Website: crate-barrel
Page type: newsletter-management
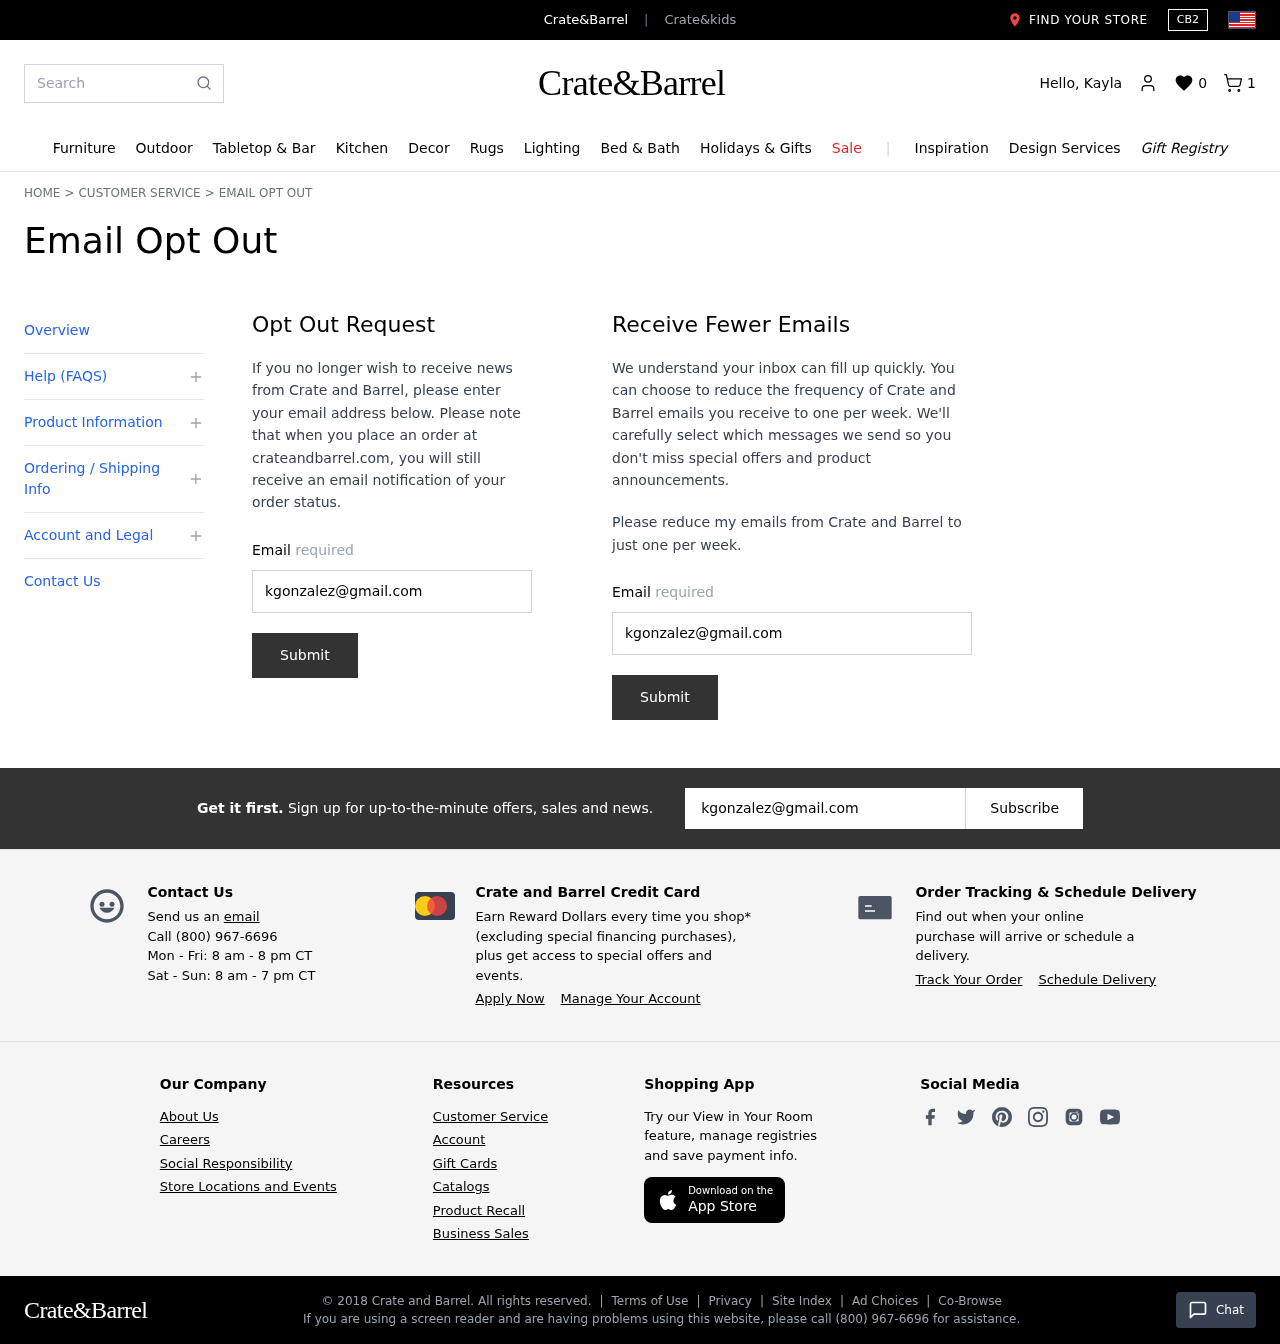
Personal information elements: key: PII_EMAIL
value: kgonzalez@gmail.com
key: PII_EMAIL2
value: kgonzalez@gmail.com
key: PII_EMAIL3
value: kgonzalez@gmail.com
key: PII_FIRSTNAME
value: Kayla
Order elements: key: ORDER_NUM_ITEMS
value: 1
Search elements: key: HEADER_SEARCH
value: Search
Other elements: key: WISHLIST_COUNT
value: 0